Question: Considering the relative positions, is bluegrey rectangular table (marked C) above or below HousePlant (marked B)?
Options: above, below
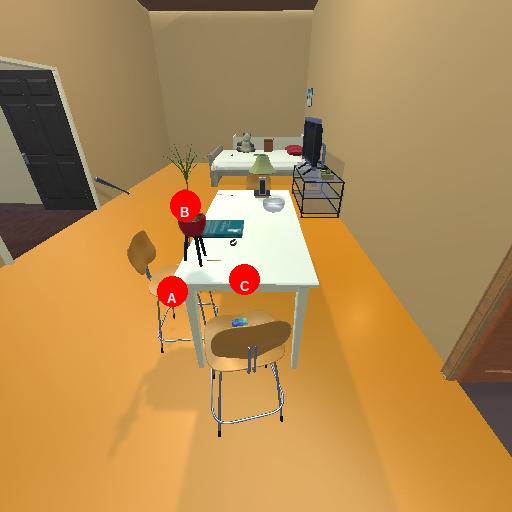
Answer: above